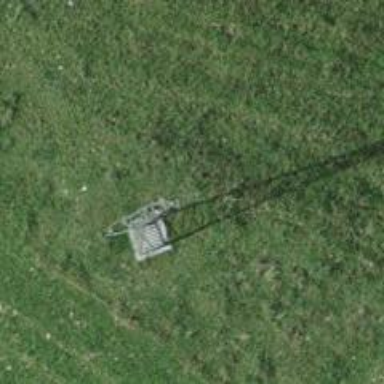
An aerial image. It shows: Lattice structure tower.